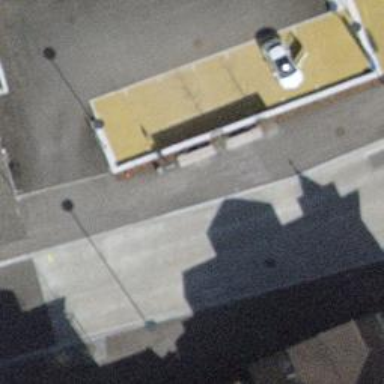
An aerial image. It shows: Bus stop with platform for public transport.